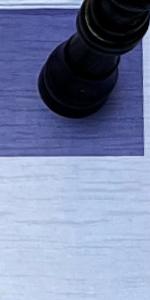
Label: Empty